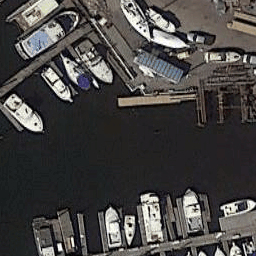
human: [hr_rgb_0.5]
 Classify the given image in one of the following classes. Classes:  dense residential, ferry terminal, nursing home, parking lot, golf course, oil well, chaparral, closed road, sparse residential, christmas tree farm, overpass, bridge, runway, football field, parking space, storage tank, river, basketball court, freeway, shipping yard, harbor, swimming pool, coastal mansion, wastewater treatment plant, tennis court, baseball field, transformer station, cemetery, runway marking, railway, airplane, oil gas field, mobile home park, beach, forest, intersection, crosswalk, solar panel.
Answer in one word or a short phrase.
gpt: harbor